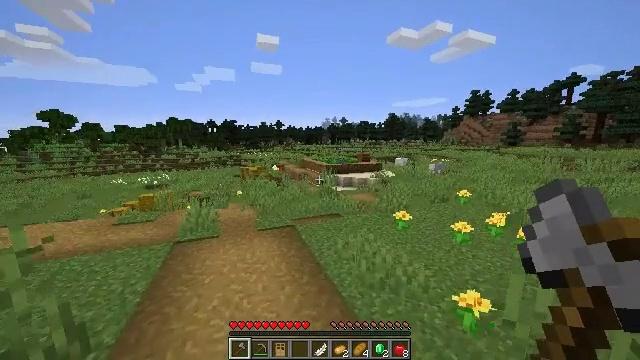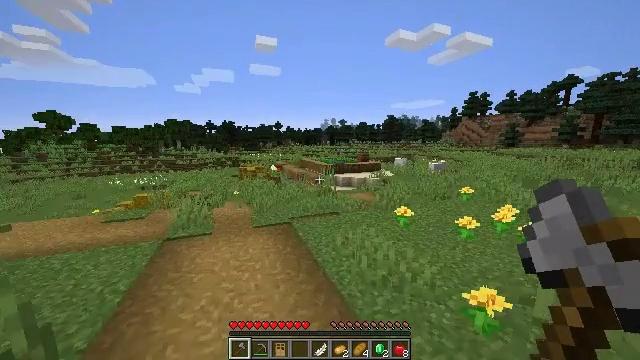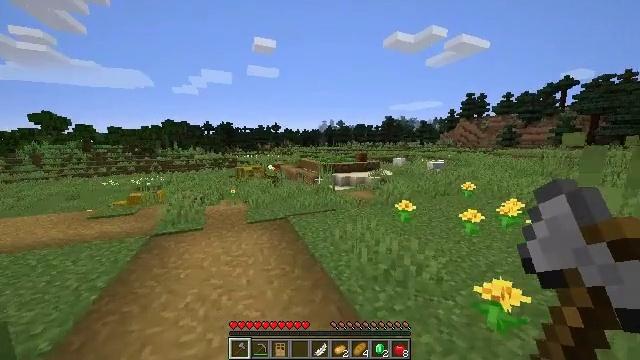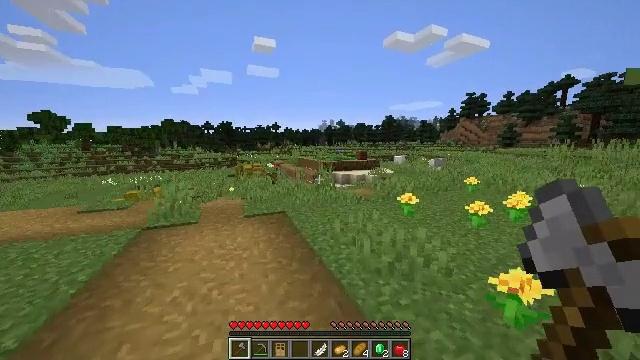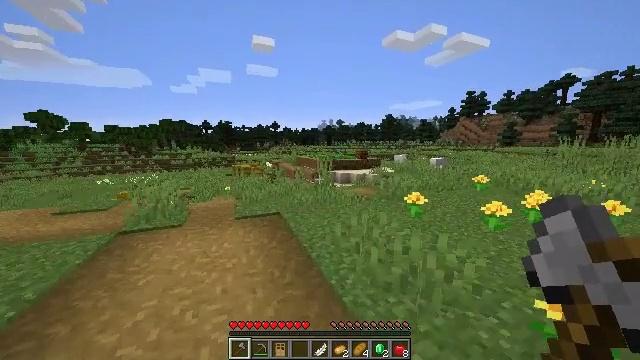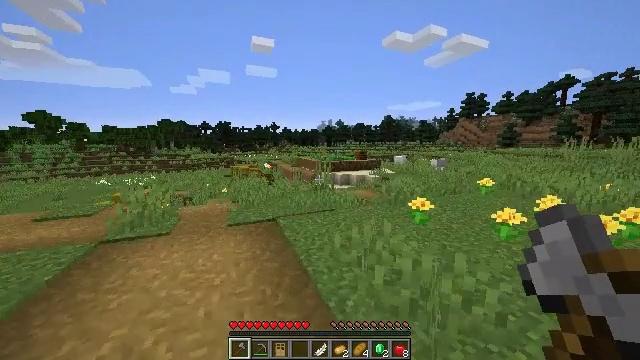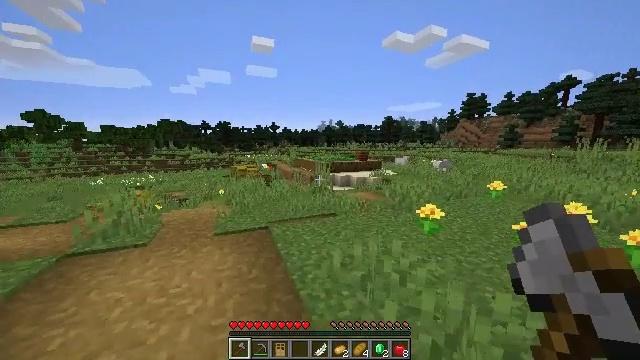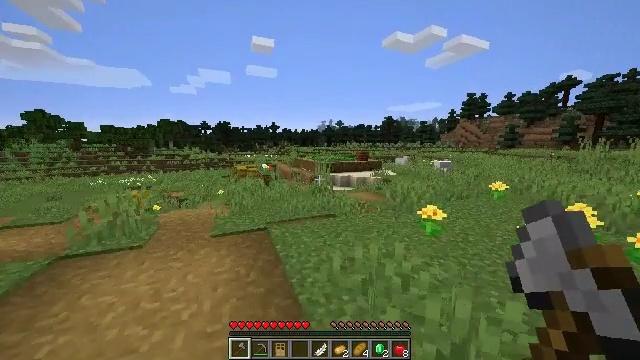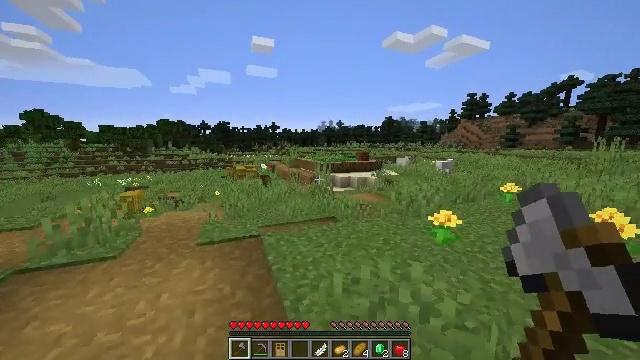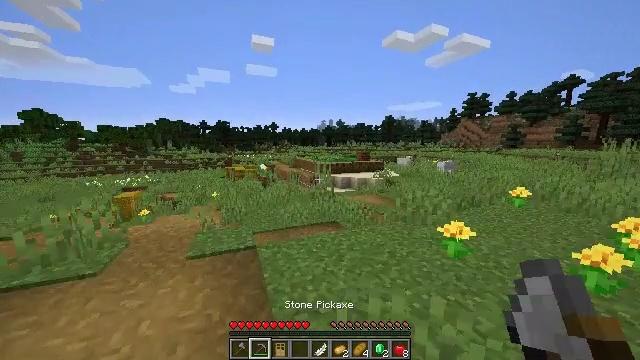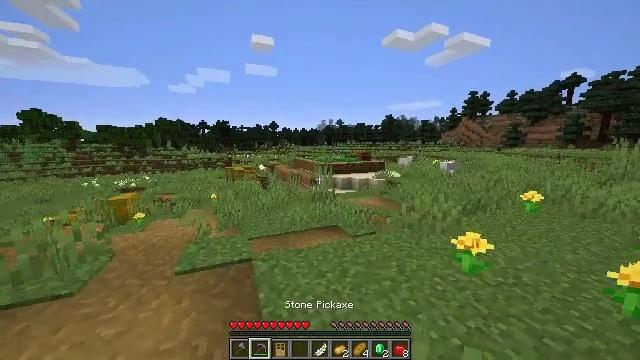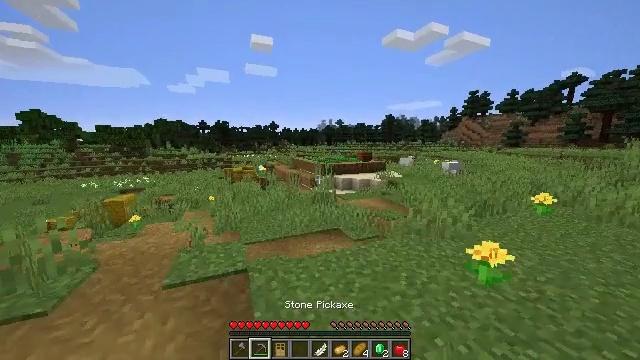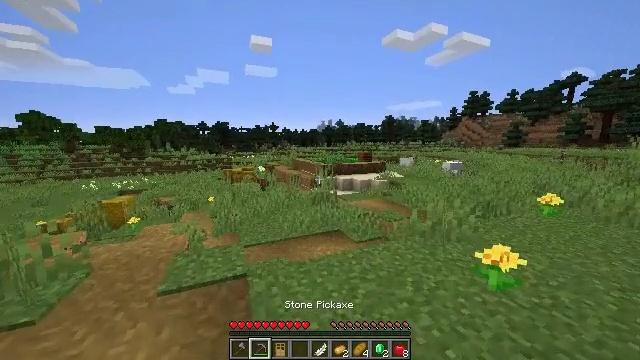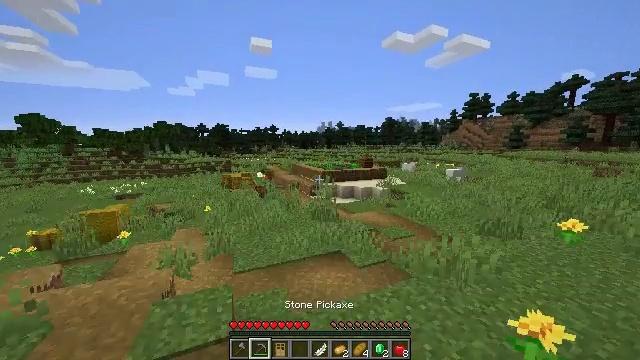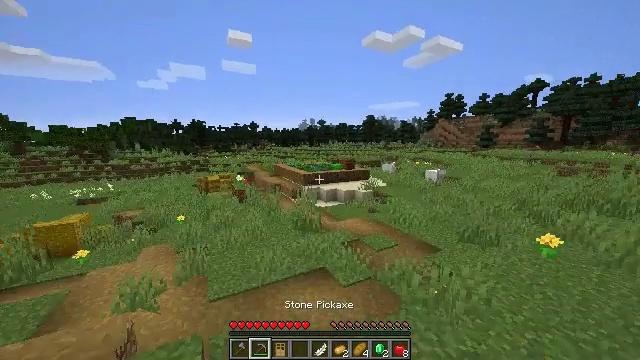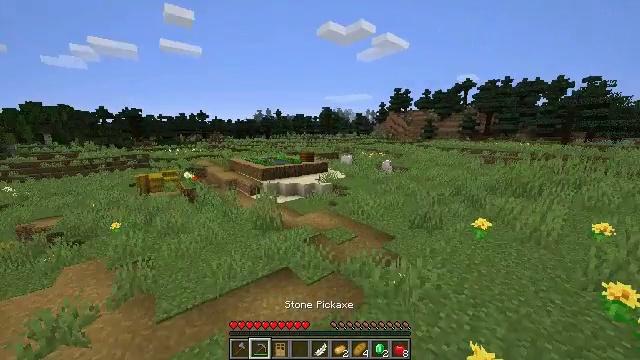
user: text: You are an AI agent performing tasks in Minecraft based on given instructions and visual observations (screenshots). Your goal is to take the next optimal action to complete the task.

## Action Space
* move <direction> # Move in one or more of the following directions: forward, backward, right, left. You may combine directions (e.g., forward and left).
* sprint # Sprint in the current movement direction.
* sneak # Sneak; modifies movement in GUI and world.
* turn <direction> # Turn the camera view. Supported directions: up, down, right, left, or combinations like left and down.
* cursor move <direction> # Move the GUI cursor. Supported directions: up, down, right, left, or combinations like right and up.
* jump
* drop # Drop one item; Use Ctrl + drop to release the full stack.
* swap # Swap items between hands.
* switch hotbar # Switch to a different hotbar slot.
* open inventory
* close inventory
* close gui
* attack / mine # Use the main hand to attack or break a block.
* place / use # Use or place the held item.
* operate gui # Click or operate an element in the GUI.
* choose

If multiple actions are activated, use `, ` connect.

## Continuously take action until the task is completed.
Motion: motion action
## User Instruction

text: Remove the existing composter.
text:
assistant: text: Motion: move forward, sprint, jump
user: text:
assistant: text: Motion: move forward, sprint, jump
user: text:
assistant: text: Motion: move forward, sprint, jump
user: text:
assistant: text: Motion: move forward, sprint
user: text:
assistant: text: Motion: move forward, sprint
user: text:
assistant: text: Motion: move forward, sprint
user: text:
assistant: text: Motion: move forward, sprint
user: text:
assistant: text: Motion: move forward, sprint
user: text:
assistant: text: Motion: move forward, sprint
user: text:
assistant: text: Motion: move forward, sprint
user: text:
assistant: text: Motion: move forward, sprint
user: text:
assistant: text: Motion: move forward, sprint, jump
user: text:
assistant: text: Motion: move forward, sprint, jump
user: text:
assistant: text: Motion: move forward, sprint, turn right, jump
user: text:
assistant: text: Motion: move forward, sprint, turn right and down, jump
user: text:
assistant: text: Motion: move forward, sprint, turn right and down, jump
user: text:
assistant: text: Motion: move forward, sprint, jump
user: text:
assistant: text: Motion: move forward, sprint, jump
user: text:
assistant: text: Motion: move forward, sprint, jump
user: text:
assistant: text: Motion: move forward, sprint, jump
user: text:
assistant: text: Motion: move forward, sprint, jump
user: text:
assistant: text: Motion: move forward, sprint, jump
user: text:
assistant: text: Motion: move forward, sprint, jump
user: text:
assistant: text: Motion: move forward, sprint, jump
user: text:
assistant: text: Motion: move forward, sprint, jump
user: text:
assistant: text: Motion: move forward, sprint, jump
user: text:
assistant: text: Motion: move forward, sprint, jump
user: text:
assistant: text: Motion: move forward, sprint, jump
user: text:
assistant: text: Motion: move forward, sprint, jump
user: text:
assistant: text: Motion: move forward, sprint, jump